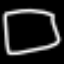
Label: square